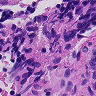
Metastatic tissue present: no